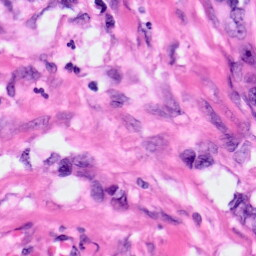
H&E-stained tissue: Pancreatic